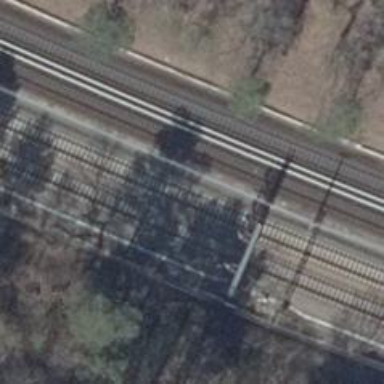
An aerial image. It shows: Railway signal.